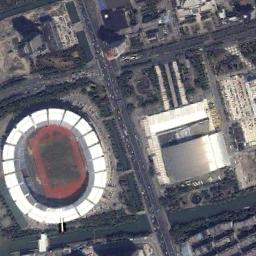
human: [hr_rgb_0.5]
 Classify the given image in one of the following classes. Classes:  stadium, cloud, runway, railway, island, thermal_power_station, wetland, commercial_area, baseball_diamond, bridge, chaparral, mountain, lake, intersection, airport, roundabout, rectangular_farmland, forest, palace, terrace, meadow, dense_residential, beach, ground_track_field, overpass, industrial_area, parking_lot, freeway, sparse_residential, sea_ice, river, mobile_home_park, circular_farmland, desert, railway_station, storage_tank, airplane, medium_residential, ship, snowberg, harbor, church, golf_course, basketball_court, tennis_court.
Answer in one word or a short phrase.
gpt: stadium